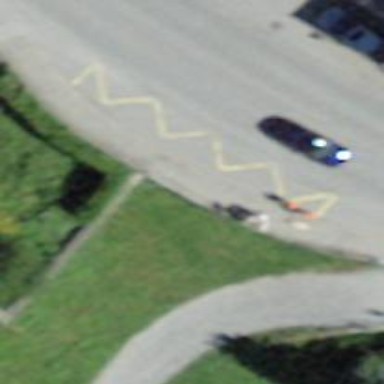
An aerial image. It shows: Bus stop with platform for public transport.